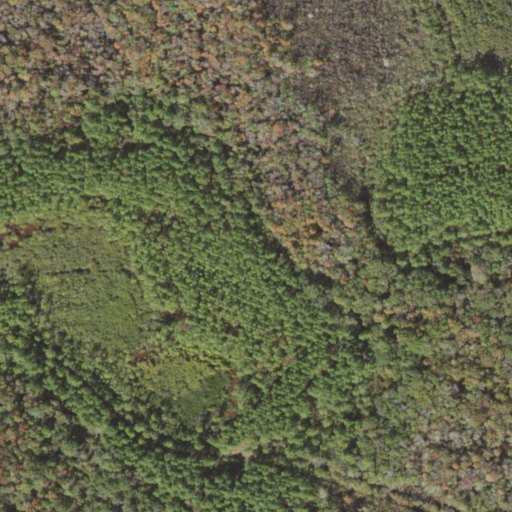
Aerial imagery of island in Florida named Deserters Hammock containing woody wetlands and evergreen forest